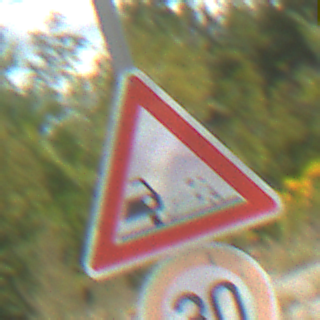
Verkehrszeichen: SplittSchotter
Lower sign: Geschwindigkeit30
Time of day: Midday
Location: Outdoor (Suburban)
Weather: PartlyCloudy
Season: Summer
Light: Natural